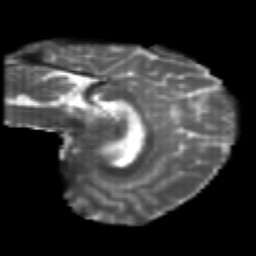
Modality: T2w
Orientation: sagittal
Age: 20
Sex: female
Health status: healthy
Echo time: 0.074 s